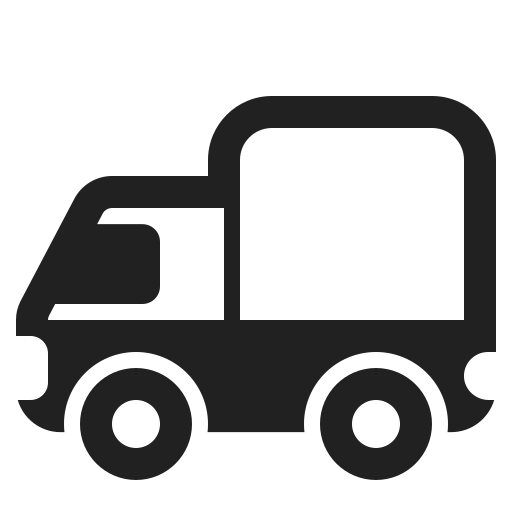
delivery truck high contrast